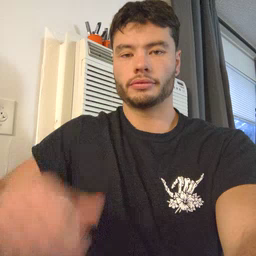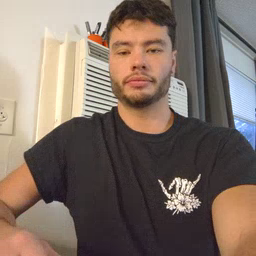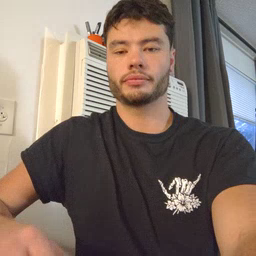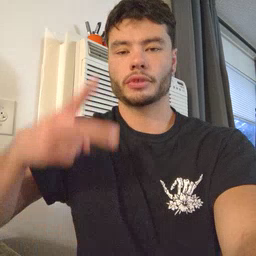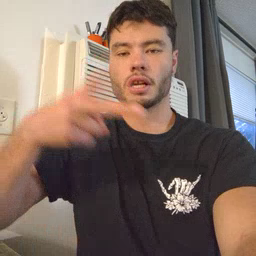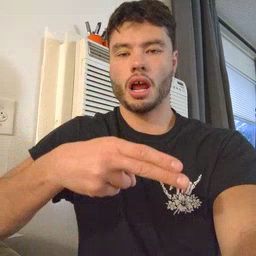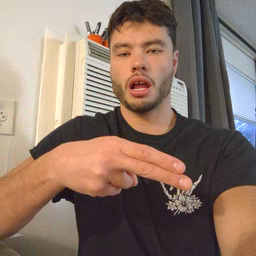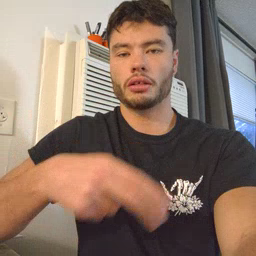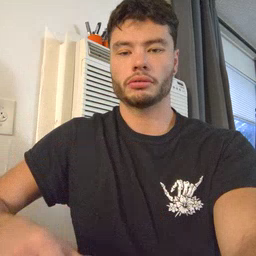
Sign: cut